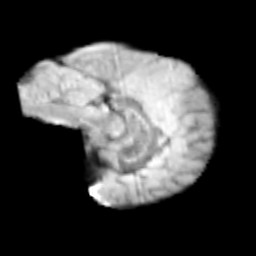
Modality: T2w
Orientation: sagittal
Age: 12
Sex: male
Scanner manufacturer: siemens
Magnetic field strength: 3 T
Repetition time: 3.8 s
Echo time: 0.07 s